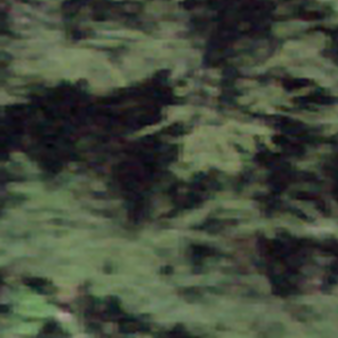
Label: other